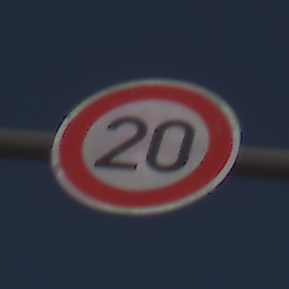
Verkehrszeichen: Geschwindigkeit20
Umgebung: Outdoor, Nature
Tageszeit: MorningAfternoon
Wetter: Clear
Licht: Natural
Jahreszeit: NotSpecified
Kontrast: HighContrast